Question: I get an error "Object reference not set to an instance of an object." when I attempt to create a new project, and when I click OK and then try to create a new class it fails to. I found that it happens to people who installed RC versions of Visual Studio, which I did (Visual Studio 2019 RC). I tried reinstalling, uninstalling the Visual Studio Installer, Visual Studios etc.
It doesn't work in VS 2017 nor VS 2019.
How do I fix it?

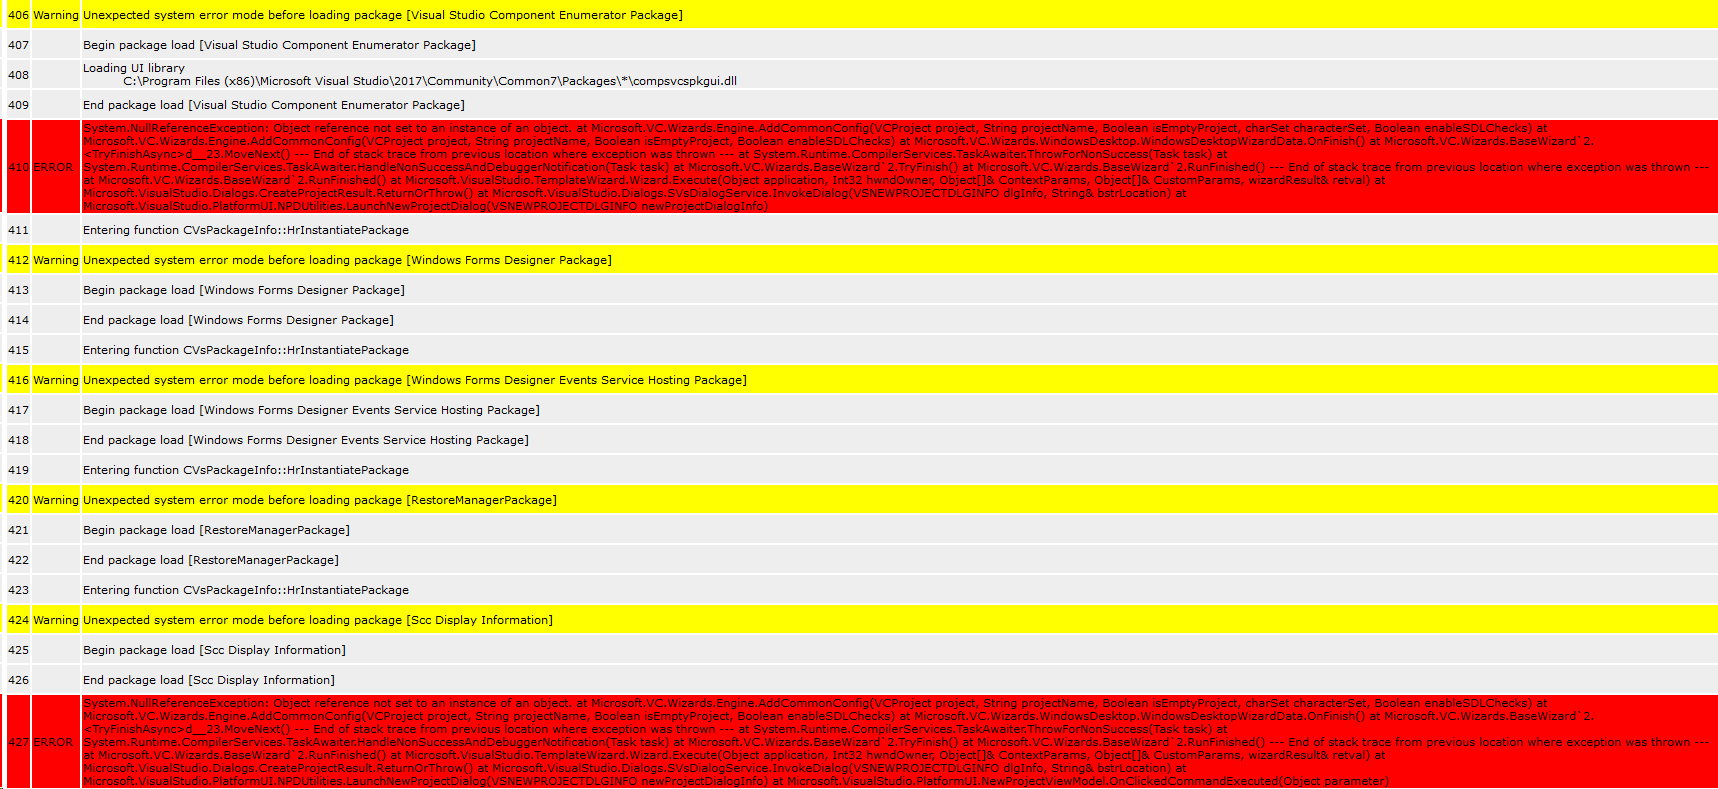
Answer: I think the problem is that there are invalid paths in enviromnent variables, attempting to reinstall Visual Studio Installer & Visual Studio with removing these enviromnent variables.
EDIT: It worked